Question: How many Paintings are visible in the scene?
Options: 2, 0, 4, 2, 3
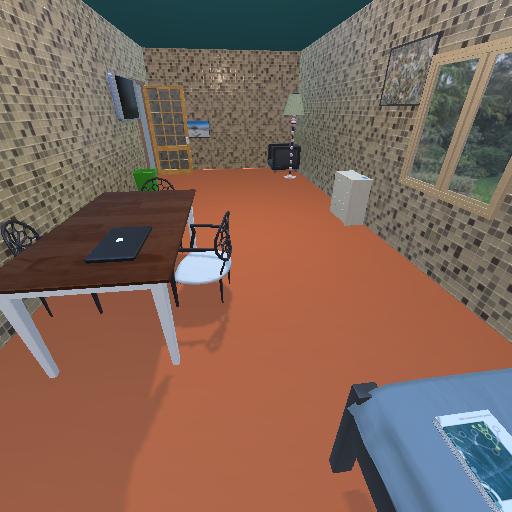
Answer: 2